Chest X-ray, PA view. Patient: 31 years old, sex F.
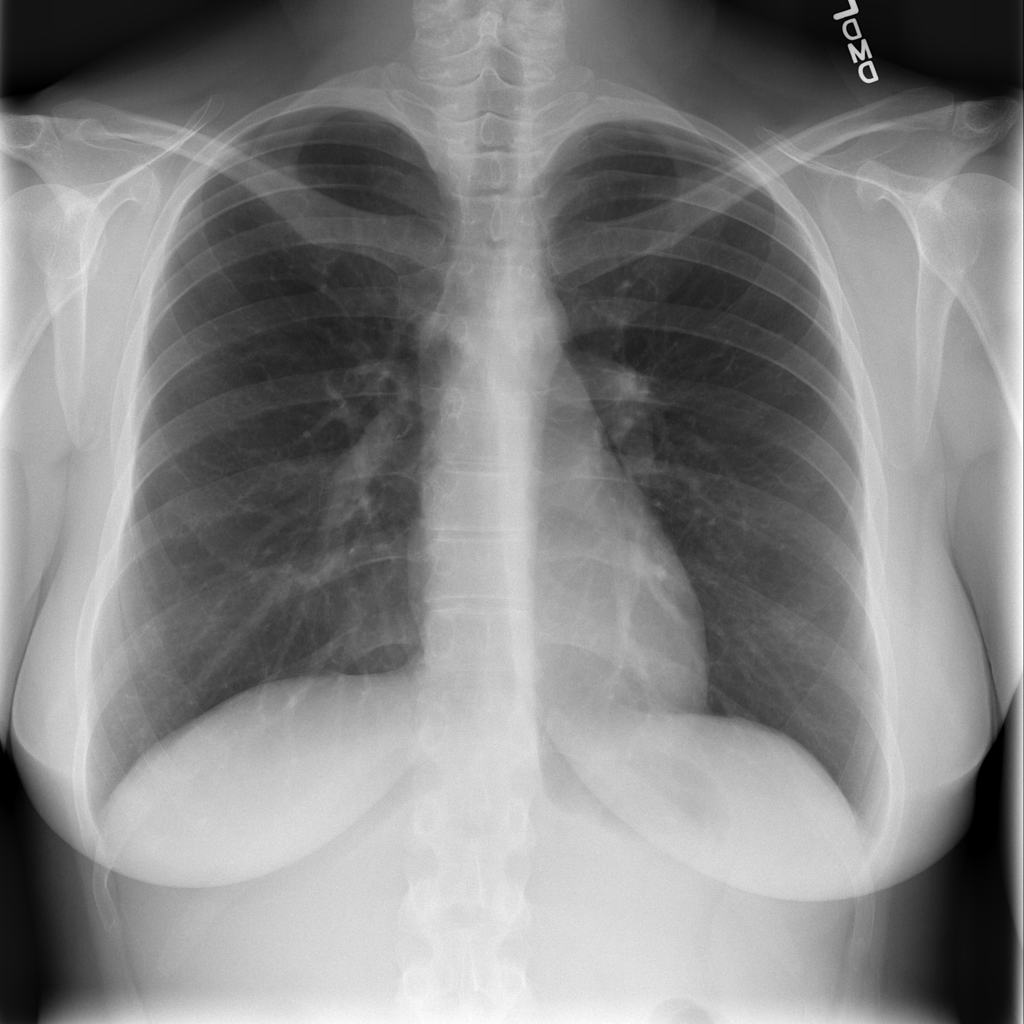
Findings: No Finding